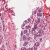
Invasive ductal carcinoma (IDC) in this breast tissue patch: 0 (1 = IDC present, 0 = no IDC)